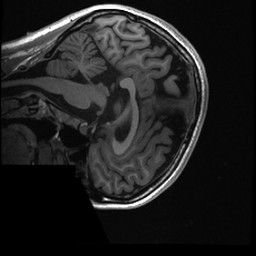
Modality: T1w
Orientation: sagittal
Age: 20
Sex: female